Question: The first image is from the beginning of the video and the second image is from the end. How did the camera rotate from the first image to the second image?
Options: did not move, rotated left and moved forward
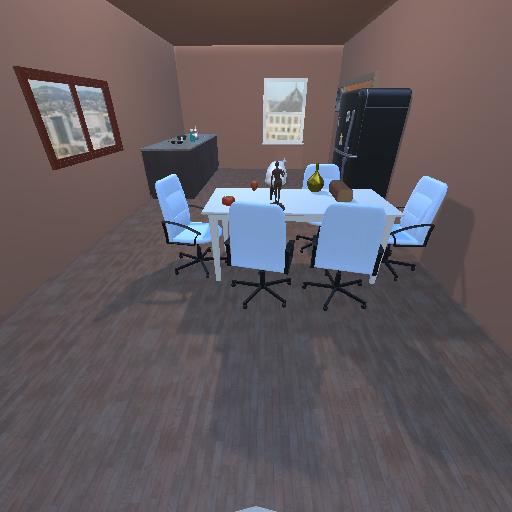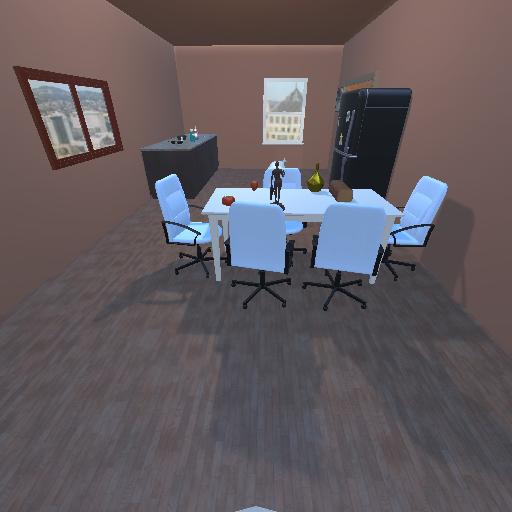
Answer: did not move